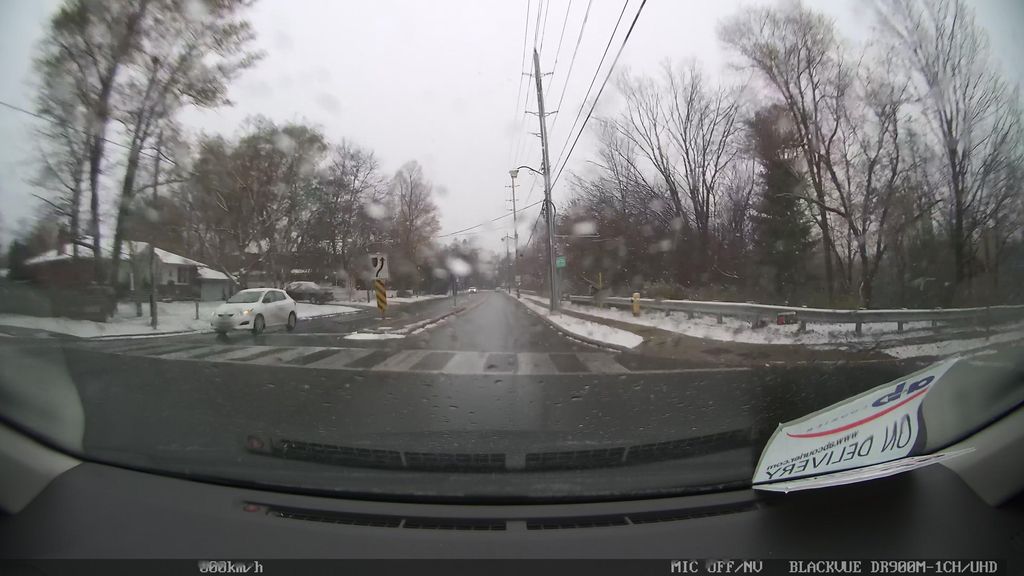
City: toronto